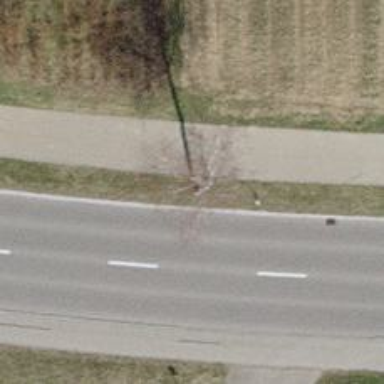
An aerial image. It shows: Avenue lined with broadleaved deciduous trees.